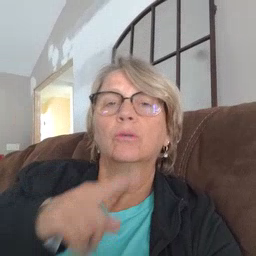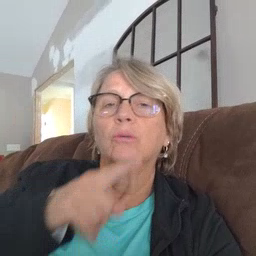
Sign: touch